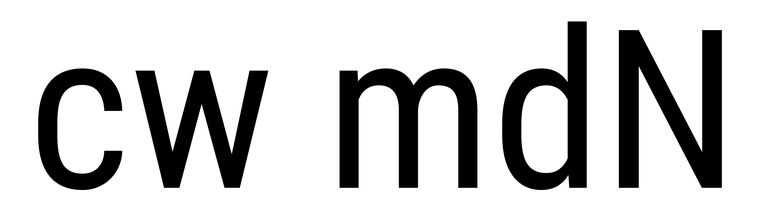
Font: Roboto_Condensed_Regular